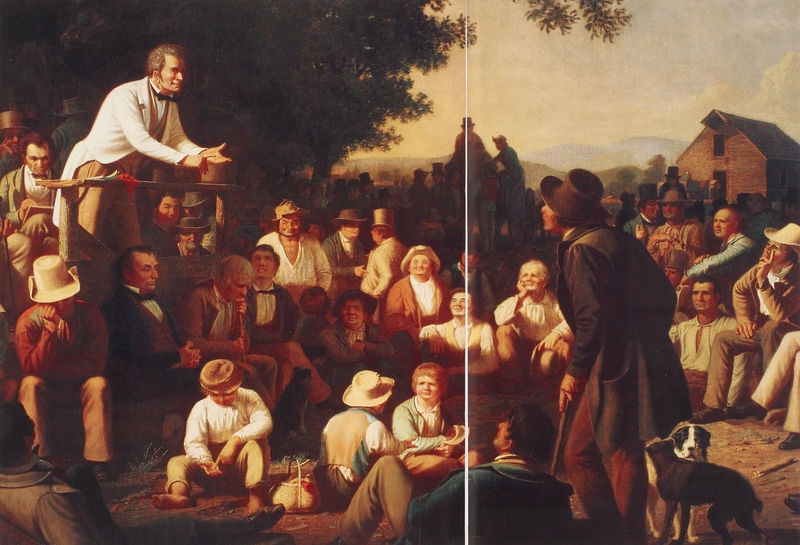
Titel: Stump Speaking
Künstler: George Caleb Bingham
Institution: St. Louis, Boatmen’s Bancshares, Inc.
Schlagwörter: baum, blau, gemälde, himmel, mann, wolken, bäume, frauen, gelb, landschaft, menschen, hintergrund, hut, hüte, männer, tisch, weiss, haus, hund, hunde, rot, tuch, versammlung, gericht, barock, horizont, redner, sitzend, bauern, genre, kinder, genrebild, knaben, rede, berge, dorf, markt, wagen, historienbild, frack, korb, junge, fliege, bauer, gemalt, politik, genreszene, niederländisch, pult, biedermeier, prediger, holländisch, knick, präsident, hostorienbild, vortrag, chiaro scuro, bauner, genrebeild